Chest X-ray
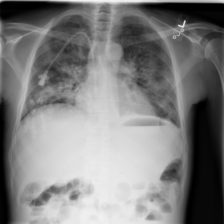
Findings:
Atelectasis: negative
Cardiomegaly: negative
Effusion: negative
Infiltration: negative
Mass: negative
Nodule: negative
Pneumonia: negative
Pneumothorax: negative
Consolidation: negative
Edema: negative
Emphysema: negative
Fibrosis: negative
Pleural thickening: negative
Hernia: negative